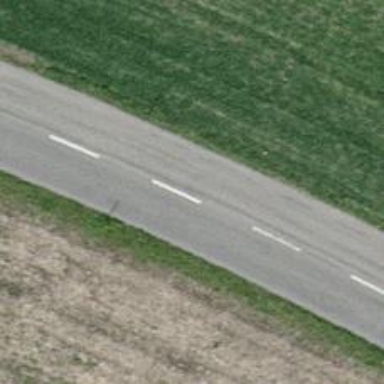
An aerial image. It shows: Unclassified road with asphalt surface that cuts through agricultural land.